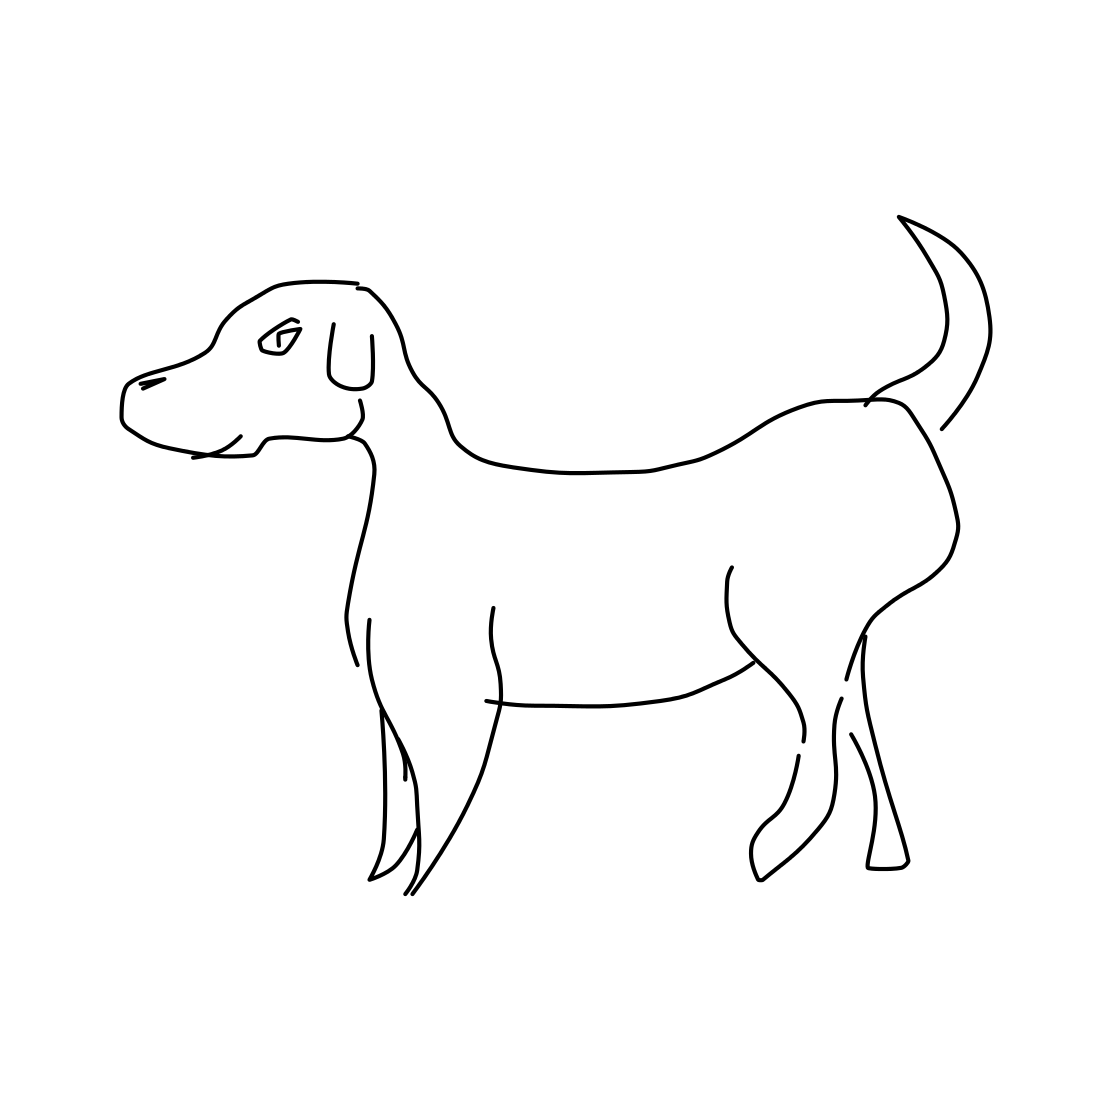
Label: dog